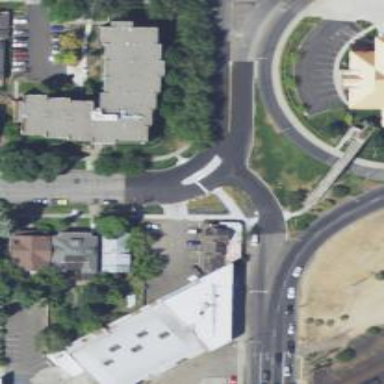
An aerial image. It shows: Unmarked crossing on footway.